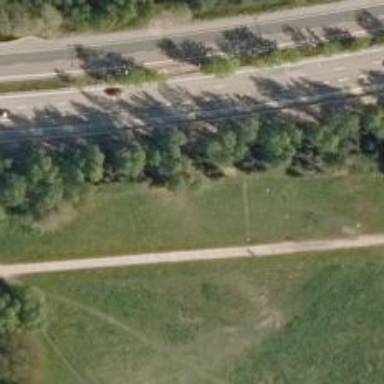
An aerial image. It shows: Disc golf basket.